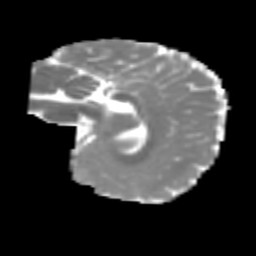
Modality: MD
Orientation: sagittal
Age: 6
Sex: female
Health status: healthy